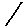
Label: line